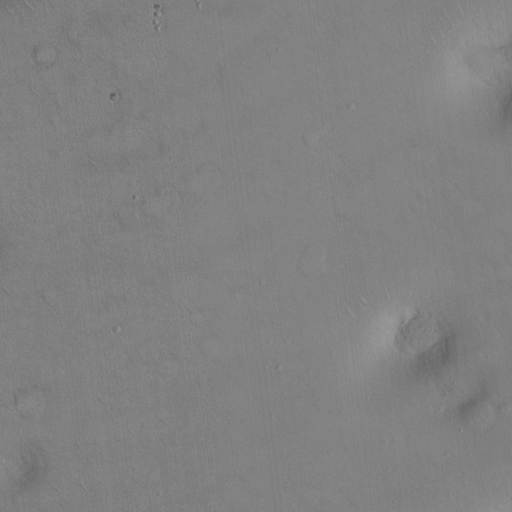
Objects detected: cone, cone, cone, cone, cone, cone